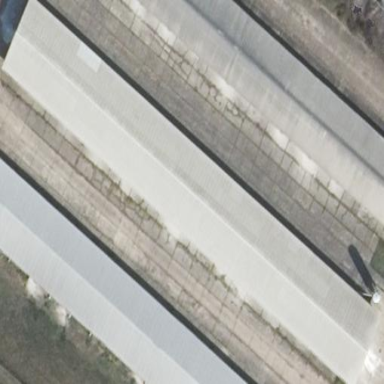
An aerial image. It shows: Industrial building.